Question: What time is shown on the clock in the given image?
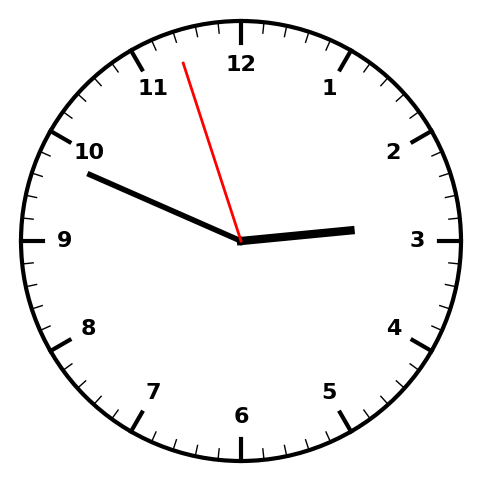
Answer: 02:48:57